Field crop: maize
Growth stage: 2
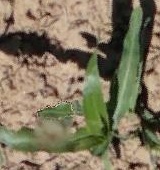
Species: maize